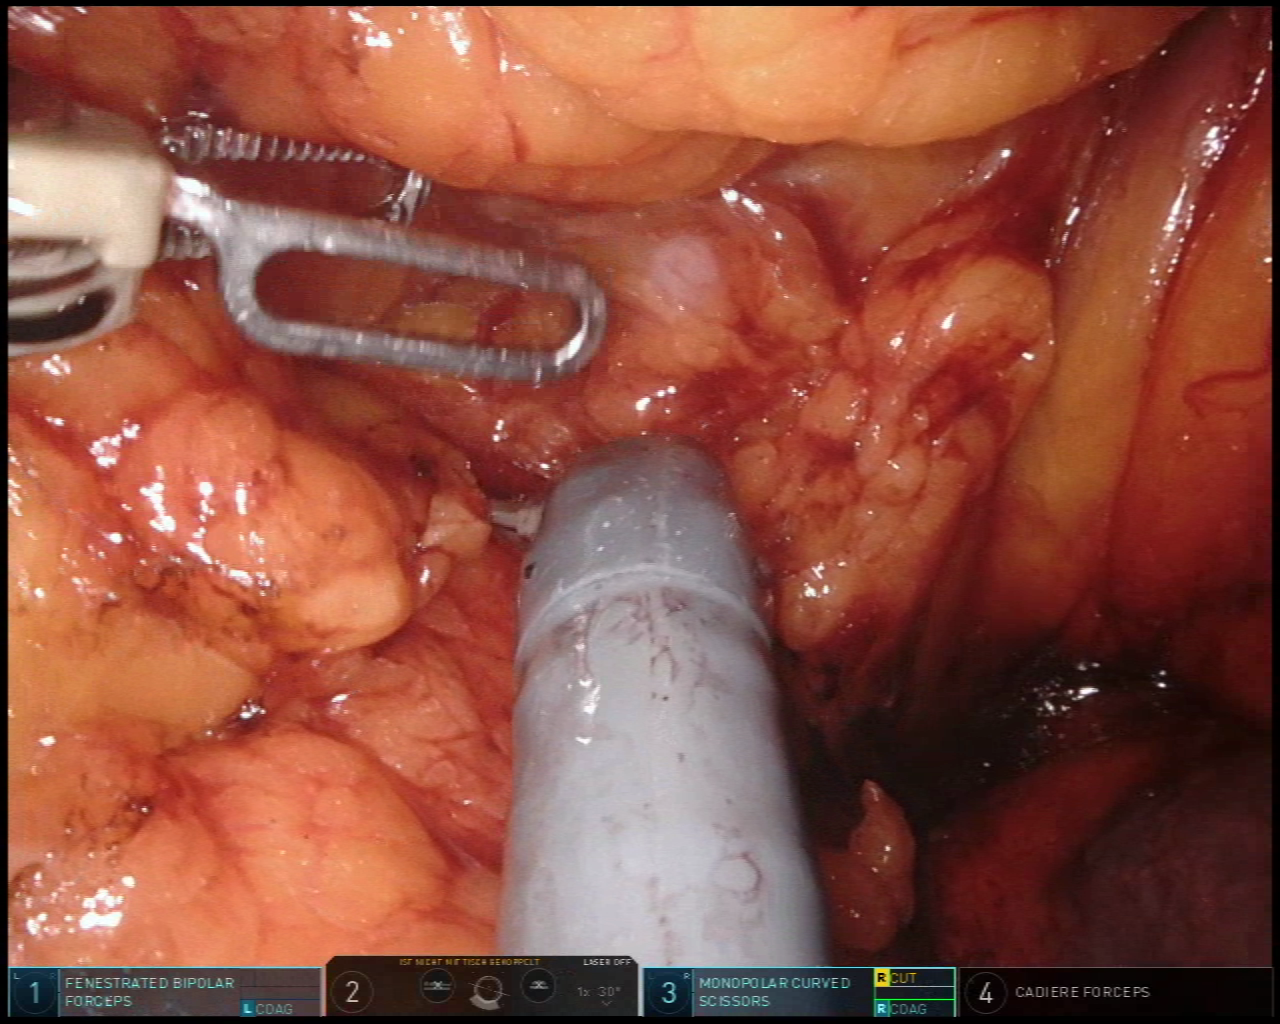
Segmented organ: stomach
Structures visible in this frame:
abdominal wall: no
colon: no
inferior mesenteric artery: no
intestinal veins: no
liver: no
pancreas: no
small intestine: no
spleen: no
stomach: yes
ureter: no
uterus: no
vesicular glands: no